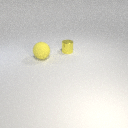
small yellow metal cylinder behind large yellow rubber sphere